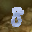
Label: 8